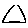
Label: triangle